Field crop: maize
Growth stage: 1
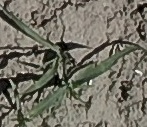
Species: sorghum